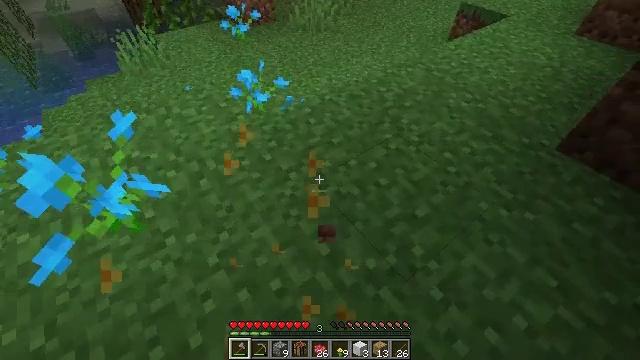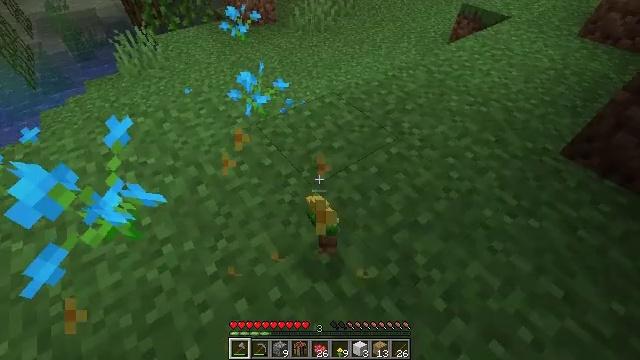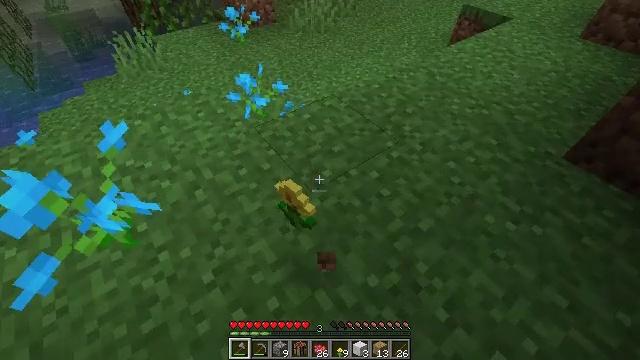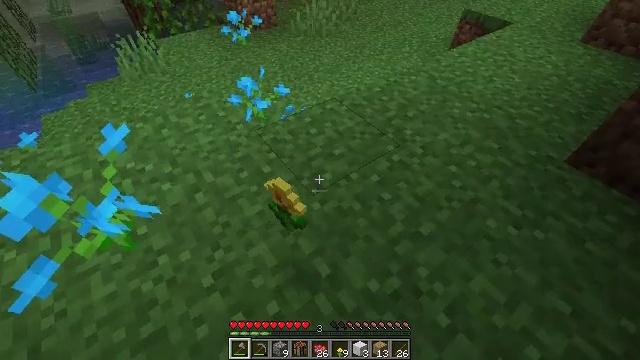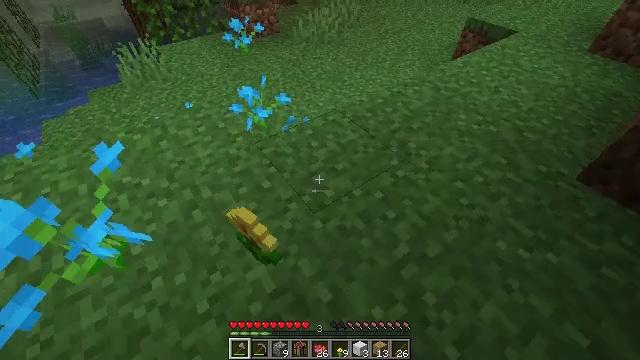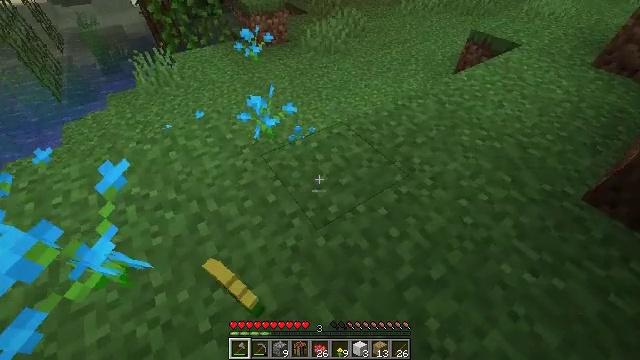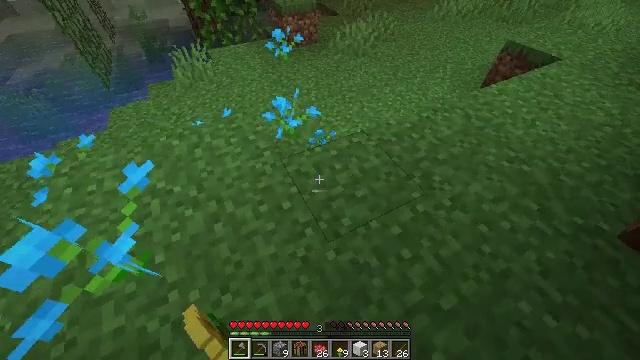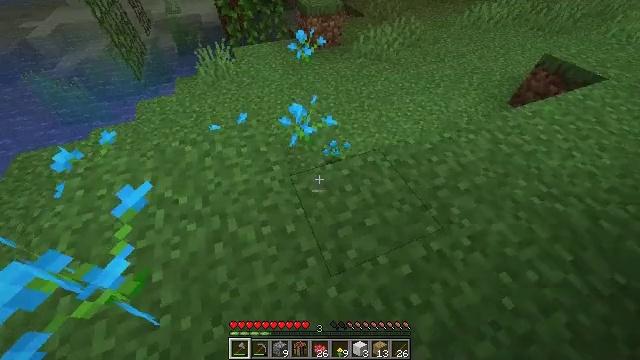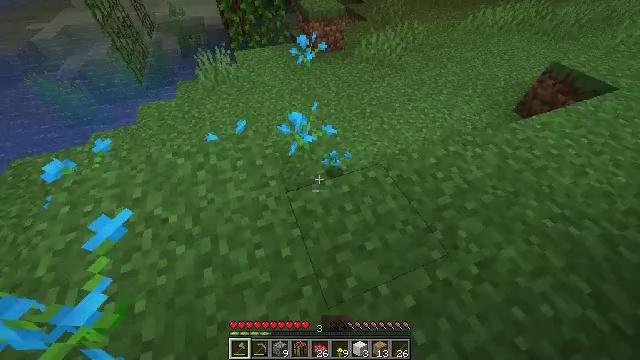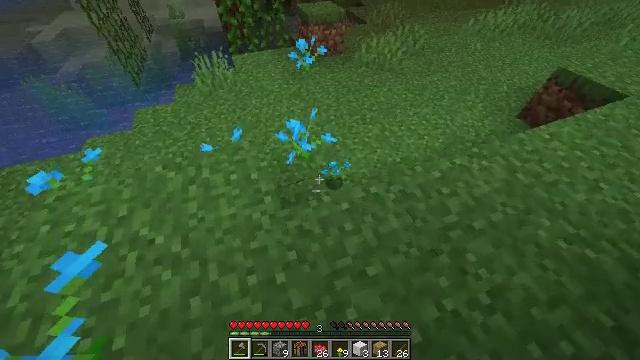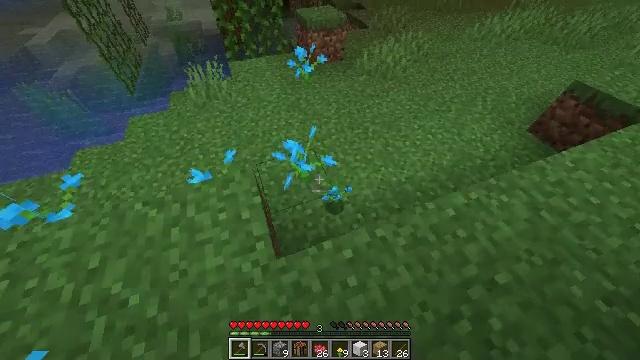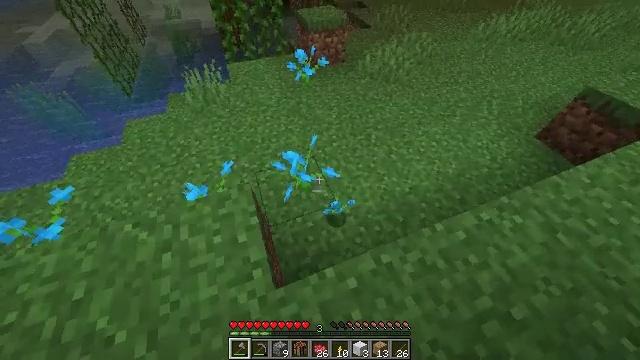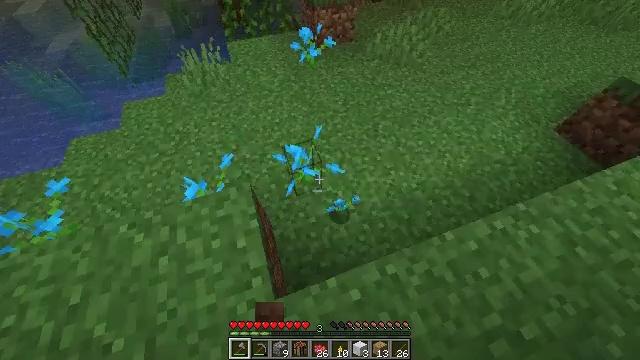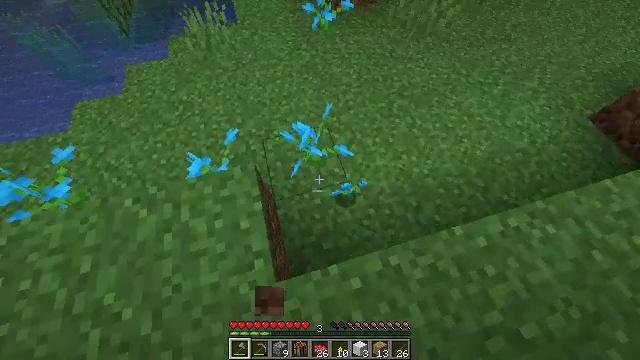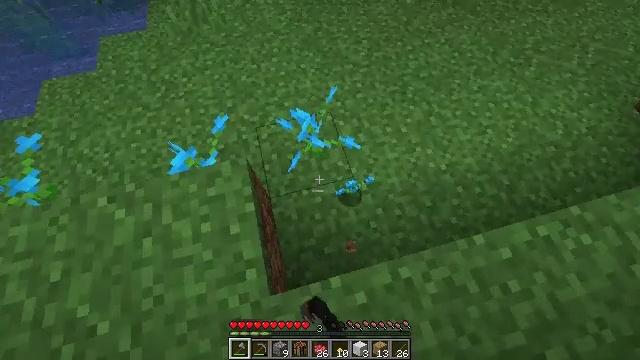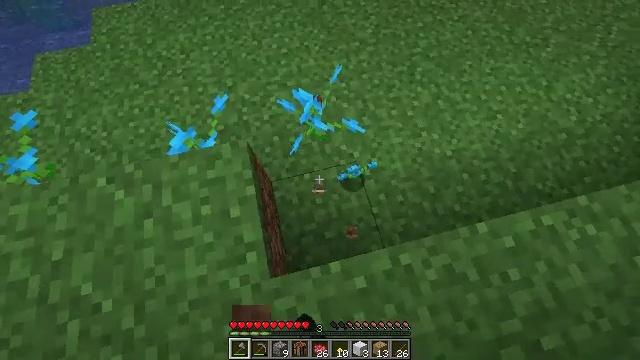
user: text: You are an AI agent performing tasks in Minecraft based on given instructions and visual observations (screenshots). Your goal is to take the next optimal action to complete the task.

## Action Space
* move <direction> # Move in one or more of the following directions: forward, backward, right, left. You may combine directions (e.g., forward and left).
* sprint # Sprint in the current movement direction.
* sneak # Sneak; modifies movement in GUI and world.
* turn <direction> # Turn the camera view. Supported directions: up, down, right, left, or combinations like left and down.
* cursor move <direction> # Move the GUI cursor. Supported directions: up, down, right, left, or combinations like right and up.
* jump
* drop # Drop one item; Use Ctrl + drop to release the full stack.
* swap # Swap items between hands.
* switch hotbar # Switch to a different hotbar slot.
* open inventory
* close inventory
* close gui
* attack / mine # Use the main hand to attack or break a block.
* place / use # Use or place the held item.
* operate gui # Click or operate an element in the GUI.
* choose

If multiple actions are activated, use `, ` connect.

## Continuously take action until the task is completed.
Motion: motion action
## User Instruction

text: Pick up a blue orchid.
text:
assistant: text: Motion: no_op
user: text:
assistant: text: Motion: no_op
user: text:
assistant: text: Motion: no_op
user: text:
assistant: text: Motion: move forward
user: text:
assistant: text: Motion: move forward, turn left
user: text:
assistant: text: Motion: move forward, turn left and down
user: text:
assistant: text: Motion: move forward, turn left and down
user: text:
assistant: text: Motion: move forward
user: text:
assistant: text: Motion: move forward
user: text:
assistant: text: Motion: move forward
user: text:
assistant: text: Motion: move forward
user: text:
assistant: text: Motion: turn left and down
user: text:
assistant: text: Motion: turn left and down, attack / mine
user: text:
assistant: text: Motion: turn down, attack / mine
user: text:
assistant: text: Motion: turn left and down, attack / mine
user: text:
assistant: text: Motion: no_op
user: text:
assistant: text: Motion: no_op
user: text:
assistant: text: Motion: move forward
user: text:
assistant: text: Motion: move forward, turn up
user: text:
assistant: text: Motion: move forward
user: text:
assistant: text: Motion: move forward
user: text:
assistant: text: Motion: move forward
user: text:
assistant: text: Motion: move forward
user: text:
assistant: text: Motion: turn down, attack / mine
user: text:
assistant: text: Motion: turn left and down, attack / mine
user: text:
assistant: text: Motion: turn left and down
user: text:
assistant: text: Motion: turn left and up
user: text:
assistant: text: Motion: turn left and up
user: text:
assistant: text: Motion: turn left and up
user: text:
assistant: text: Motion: turn left and up, attack / mine